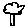
Label: tree